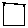
Label: square